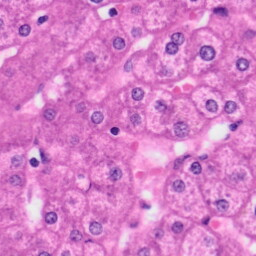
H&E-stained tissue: Liver